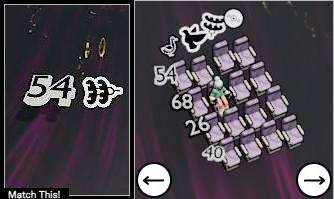
Task: seats
Answer: no